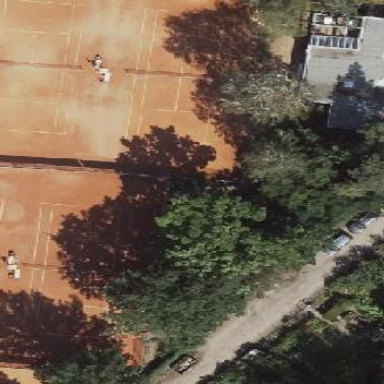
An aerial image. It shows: Tennis court on pitch.